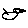
Label: bird